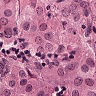
Metastatic tissue present: yes